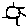
Label: sun